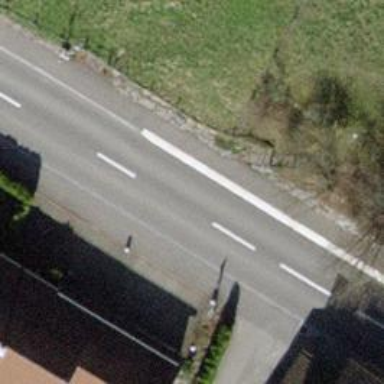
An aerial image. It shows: Platform for public transport on the road.